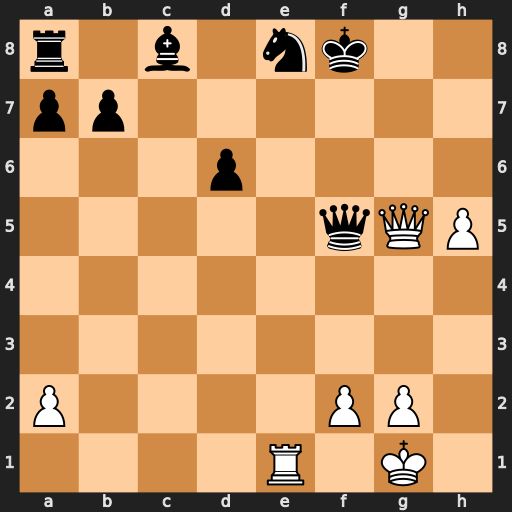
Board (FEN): r1b1nk2/pp6/3p4/5qQP/8/8/P4PP1/4R1K1
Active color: w
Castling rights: -
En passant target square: -
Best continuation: Qe7+ Kg8 Qxe8+